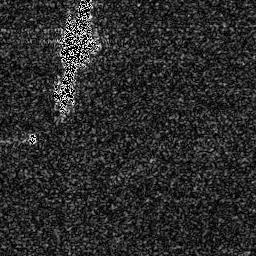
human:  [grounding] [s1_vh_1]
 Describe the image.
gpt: In the satellite image, there is  <ref>1 large ship </ref> <box>[[20, 11, 37, 42, 0]]</box> located at top left.